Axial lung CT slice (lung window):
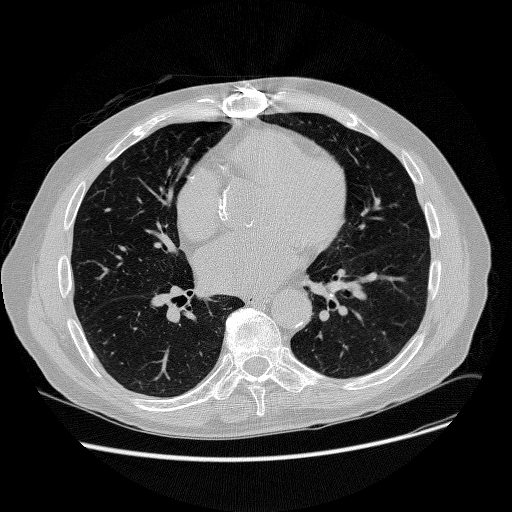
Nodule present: no